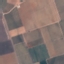
Label: PermanentCrop